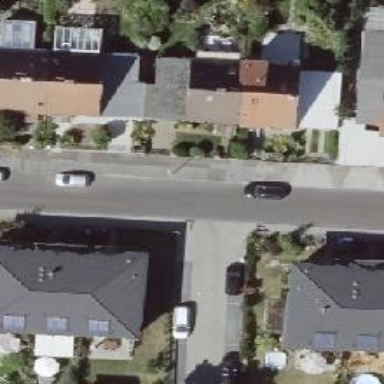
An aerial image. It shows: Residential road with asphalt surface. There are separate sidewalks on both sides.